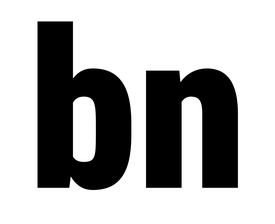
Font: Roboto_Condensed_Black